Aerial crown-view tile of a tropical tree (Barro Colorado Island, Panama), acquired 20241014:
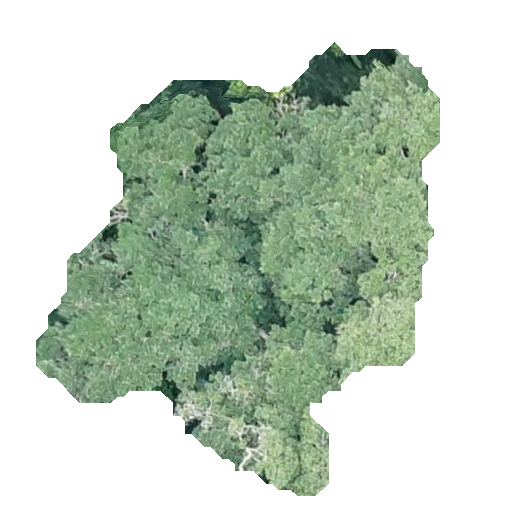
Species: Ficus insipida
GBIF accepted scientific name: Ficus insipida
Crown area: 178.873 m²